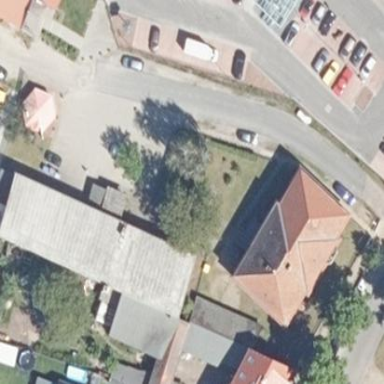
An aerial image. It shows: Parking area with asphalt surface.